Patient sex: M
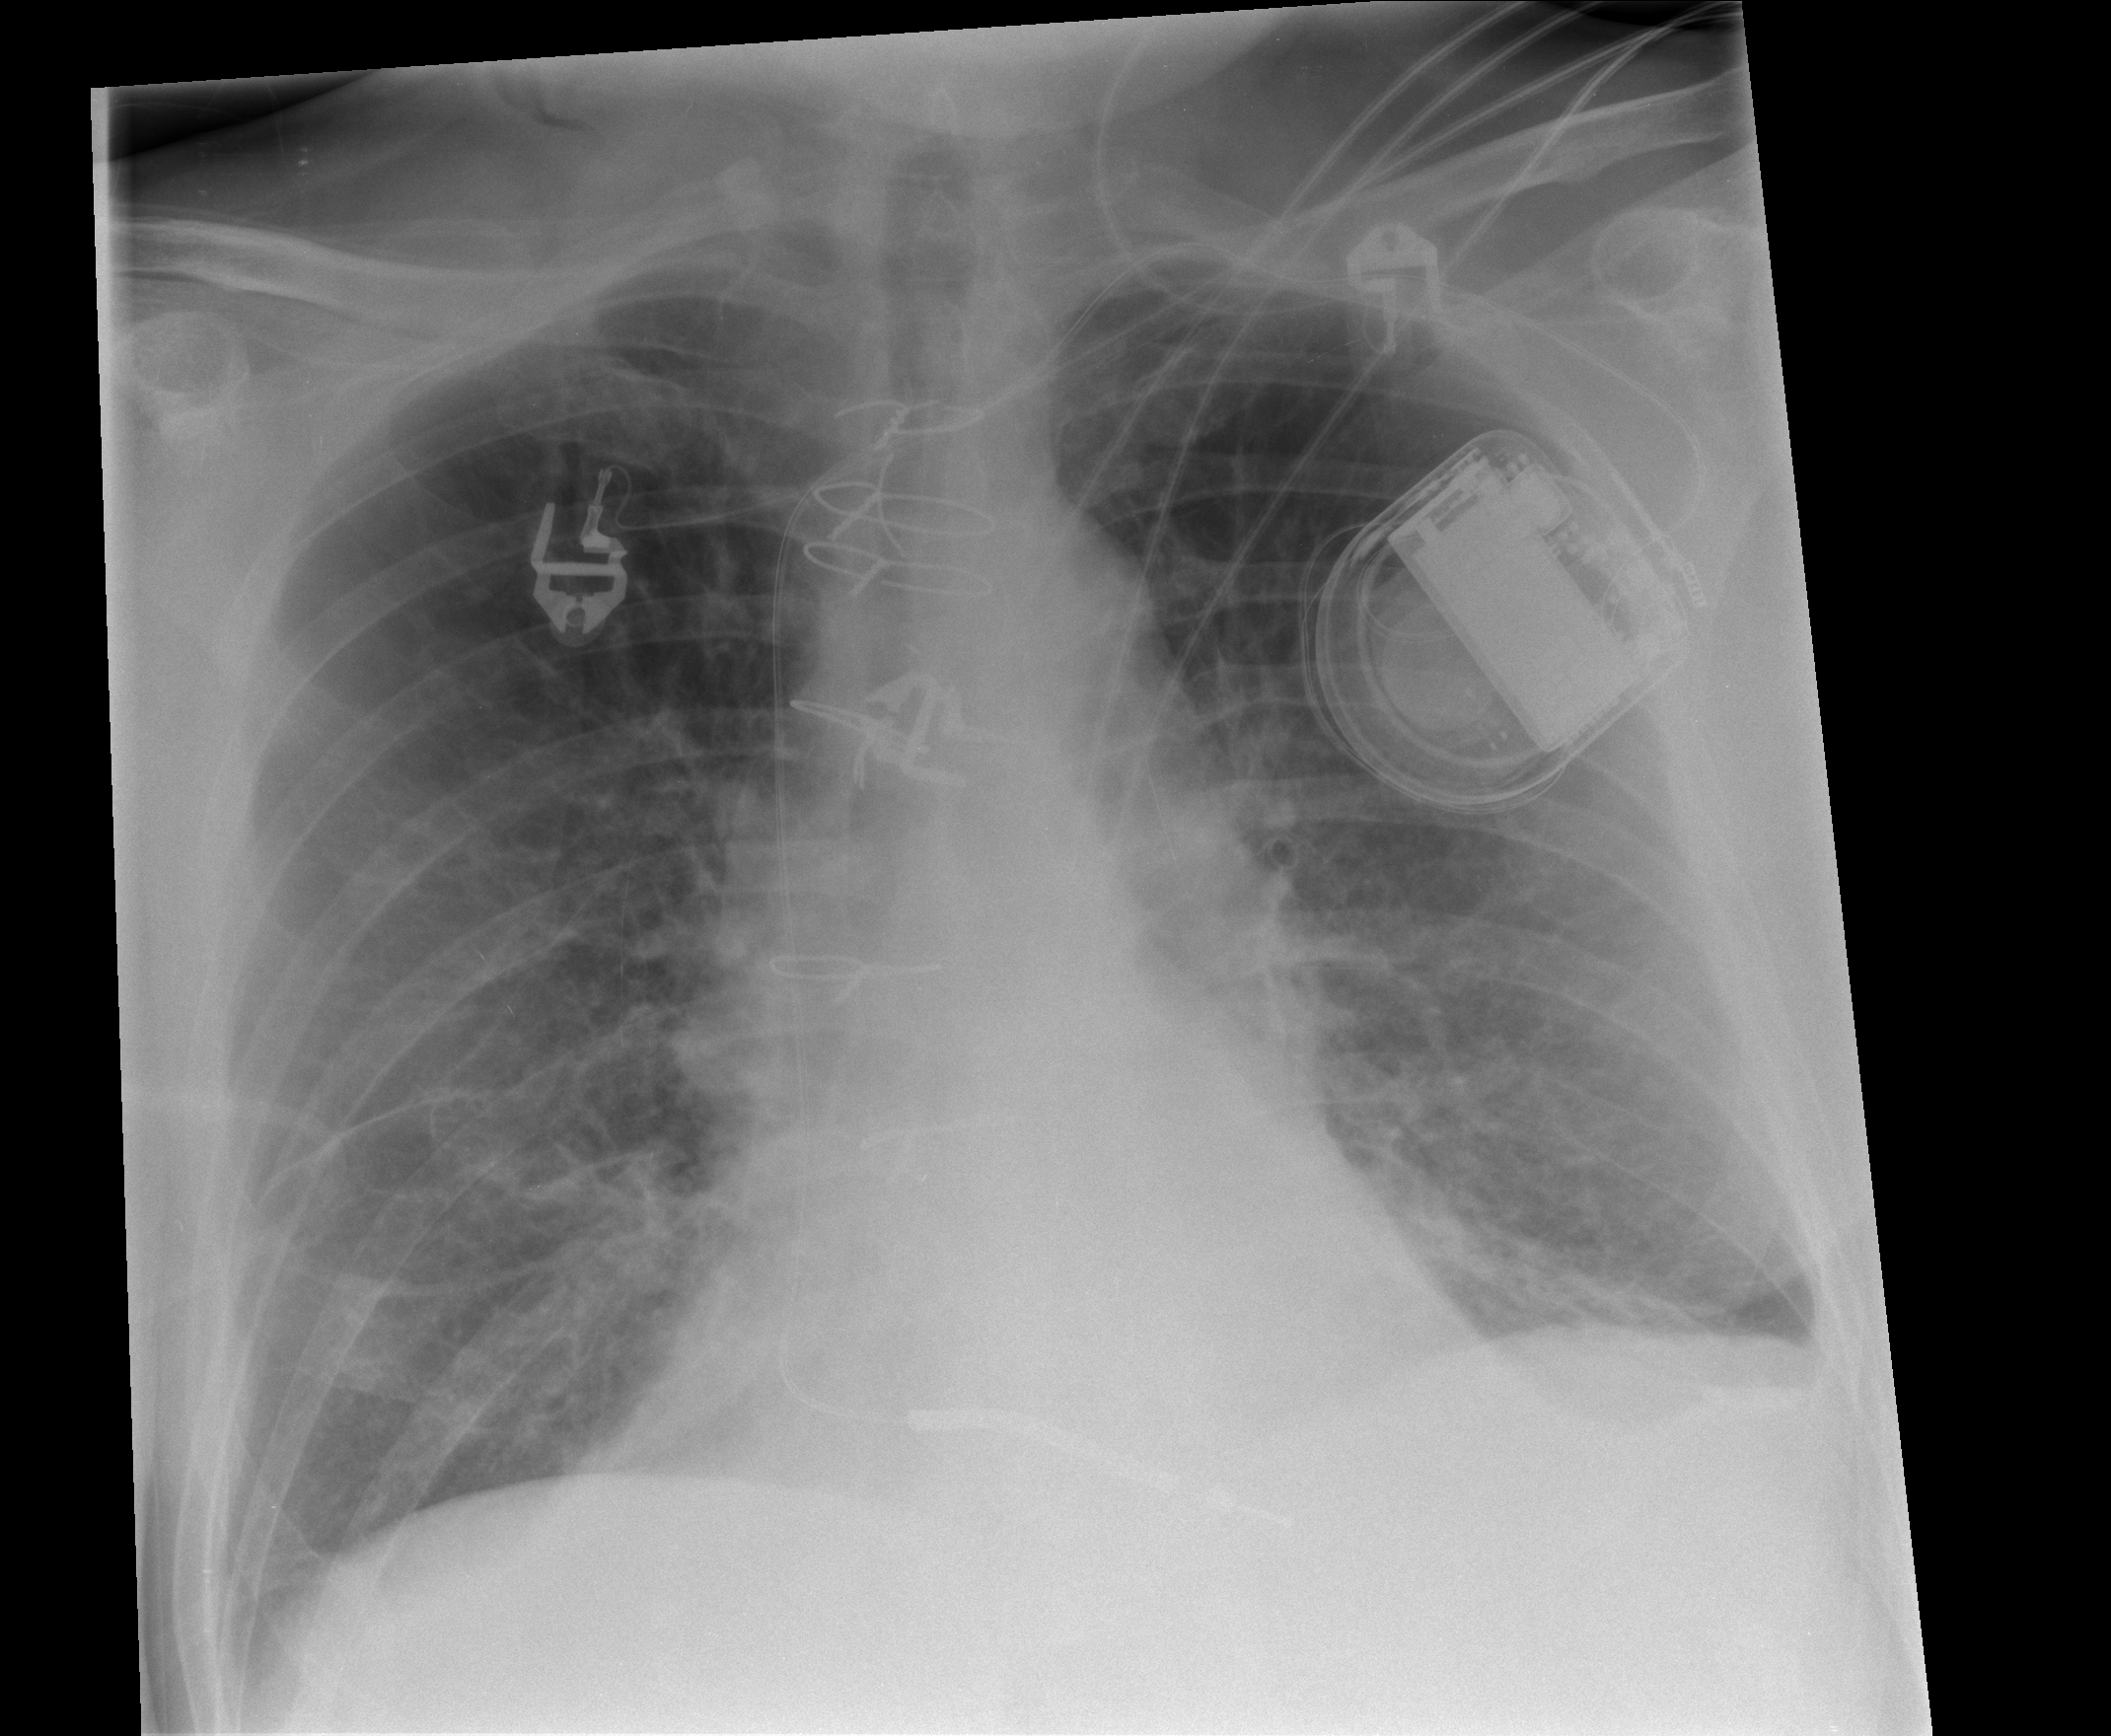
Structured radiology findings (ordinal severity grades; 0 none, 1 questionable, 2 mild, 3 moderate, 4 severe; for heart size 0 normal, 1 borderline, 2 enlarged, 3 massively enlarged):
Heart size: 2
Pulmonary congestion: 2
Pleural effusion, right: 1
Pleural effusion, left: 2
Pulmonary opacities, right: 2
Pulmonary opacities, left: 0
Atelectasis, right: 1
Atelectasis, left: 1